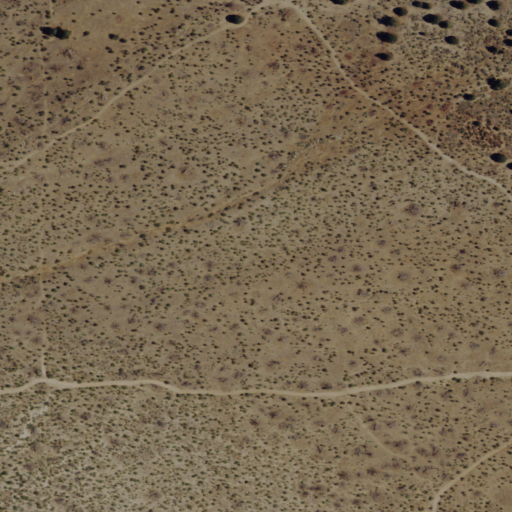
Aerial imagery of valley in Nevada named Burbank Canyon containing grassland and shrub